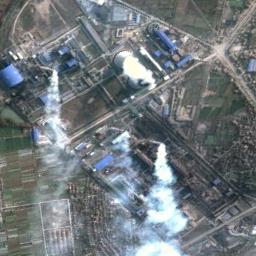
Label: thermal_power_station